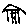
Label: house